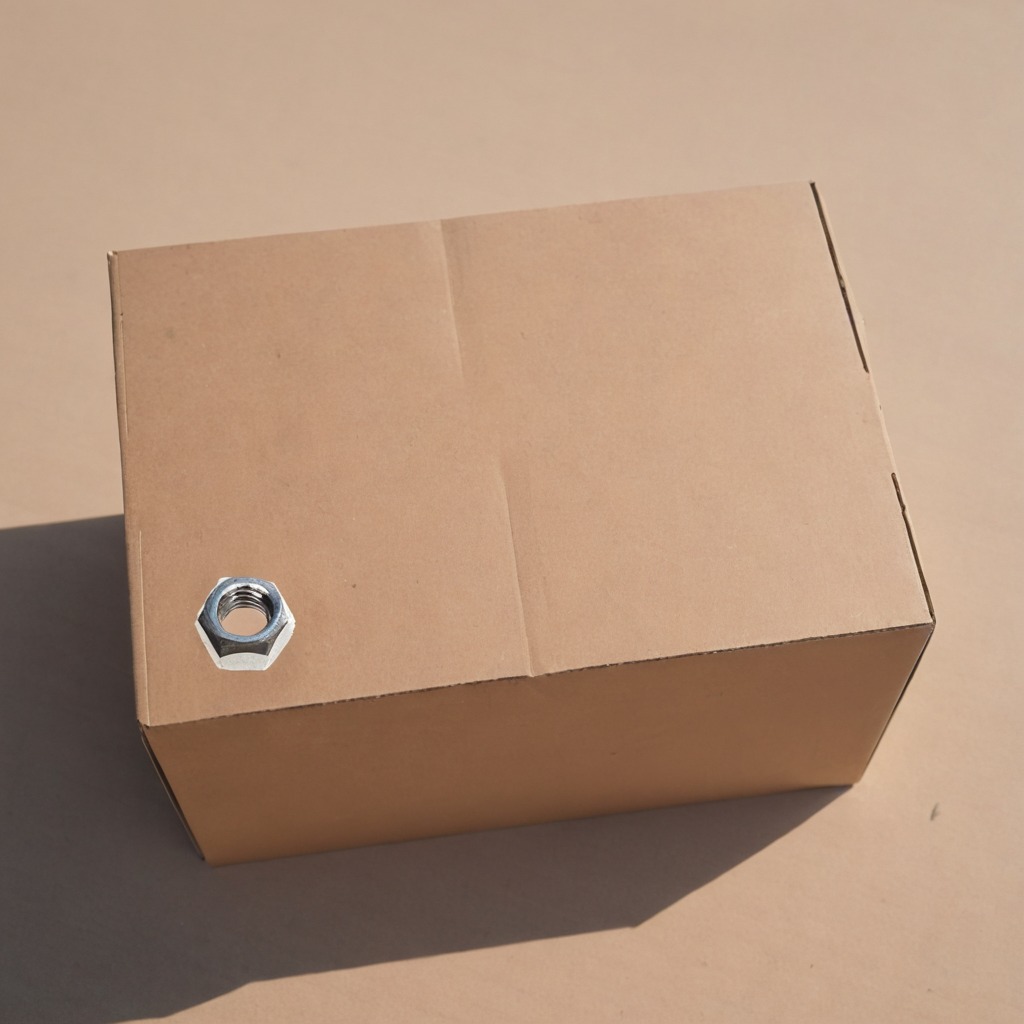
A metal nut is lying on the cardboard box surface in an outdoor workshop during daytime bright natural light soft shadows slightly creased but